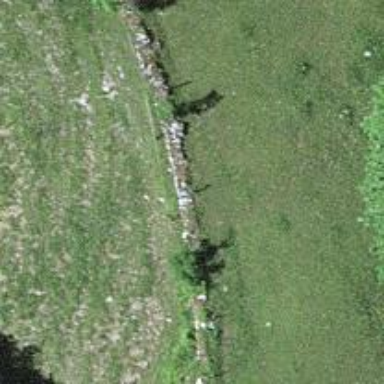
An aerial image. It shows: Wall made of dry stone.